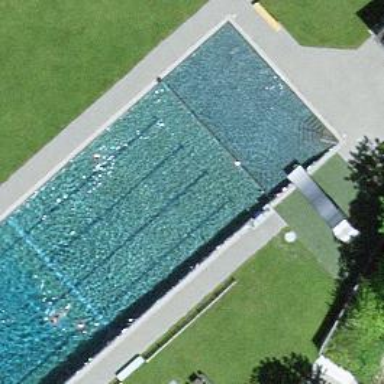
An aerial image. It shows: Swimming pool area designated for leisure and sport.